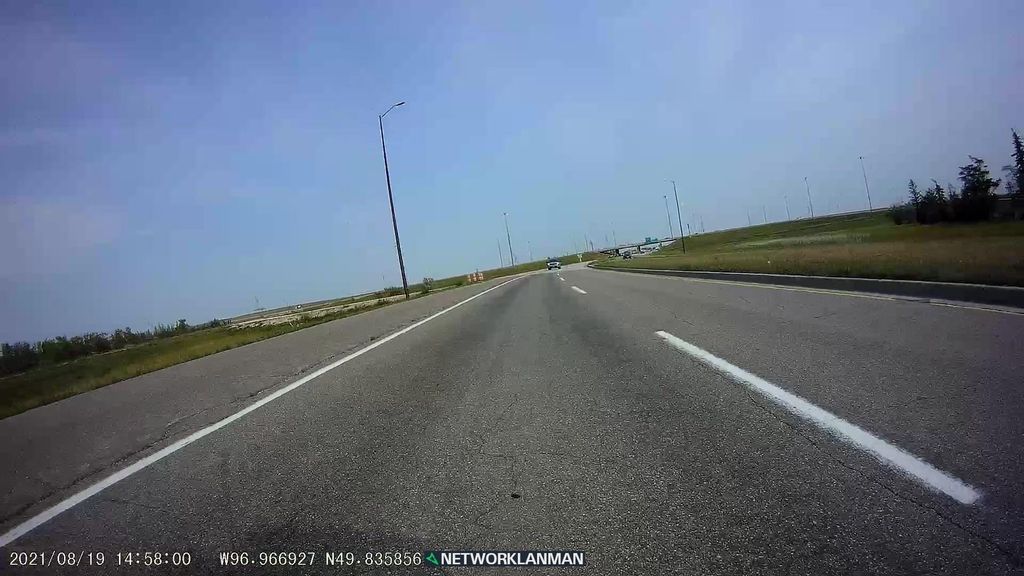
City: winnipeg